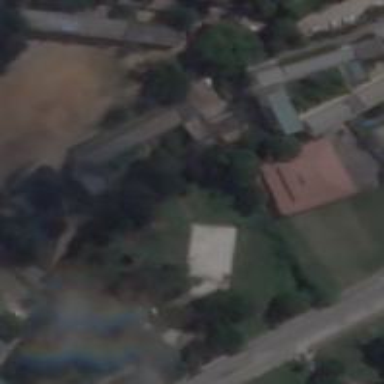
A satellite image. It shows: School.